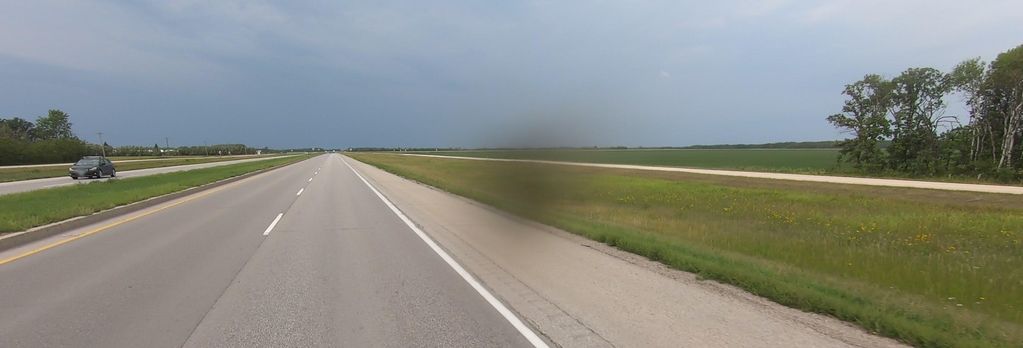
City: winnipeg